Question: I have writen a script below that performs a line feed behavior (see attached image as reference output). But when I transmitted the text file via FTP, it results to a feedback error of "Delimiters of the file is incorrect. It is still carriage return & line feed. It should just be a line feed. "
Hoping for a response from anybody....
PBScript:
'''
Long ll_row
ll_row = dw_Outbound.InsertRow(0)
dw_Outbound.SetITem(ll_row,'message',as_message)
as_message = ""
'''

File Write Function Script :
'''
//Retrieve Transaction Set Header
ids_TSH = CREATE DataStore
ids_TSH.DataObject = 'd_inventory_advice_transetheader'
ids_TSH.SetTransObject( SQLCA )
ids_TSH.Retrieve()
IF ids_TSH.ROwCount() = 1 THEN
ls_Msg += Trim(ids_TSH.Object.headerid[1])
ls_Msg += "*" + Trim(ids_TSH.Object.setidcode[1])
ls_Msg += "*" + Trim(ids_TSH.Object.setctrlnum[1])
ls_Msg += "|"
//Set LineFeed
//ls_Msg += "~n"
of_ReturnOutboundMessage(ls_Msg)
of_getInventoryAdviceTranRowCount(ls_Msg)
END IF
//Retrieve Beginning Segment
ids_BIA = CREATE DataStore
ids_BIA.DataObject = 'd_inventory_advice_begsegment'
ids_BIA.SetTransObject(SQLCA)
ids_BIA.Retrieve()
IF ids_BIA.RowCount() = 1 THEN
ls_Msg += Trim(ids_BIA.Object.biaid[1])
ls_Msg += "*" + Trim(ids_BIA.Object.trnsetpcode[1])
ls_Msg += "*" + Trim(ids_BIA.Object.reptypecode[1])
ls_Msg += "*" + Trim(ids_BIA.Object.refid[1])
ls_Msg += "*" + is_BIADATE
ls_Msg += "|"
of_ReturnOutboundMessage(ls_Msg)
of_getInventoryAdviceTranRowCount(ls_Msg)
END IF
//Assigned DateTime Reference
ls_Msg += "DTM"
ls_Msg += "*" + "007"
ls_Msg += "*" + is_BIADATE
ls_Msg += "*" + is_Time
ls_Msg += "*" + "UT"
ls_Msg += "|"
of_ReturnOutboundMessage(ls_Msg)
of_getInventoryAdviceTranRowCount(ls_Msg)
//Assigned Reference Identification
ls_Msg += "REF"
ls_Msg += "*" + "EO"
ls_Msg += "*" + "SAPMBT01" //ISA06 SENDERID : SPI818TEST
ls_Msg += "|"
of_ReturnOutboundMessage(ls_Msg)
of_getInventoryAdviceTranRowCount(ls_Msg)
lds_Data = CREATE DataStore
lds_Data.DataObject = 'd_inventory_advice_subinv_phldef'
lds_Data.SetTransObject(SQLCA)
lds_Data.Retrieve()
lds_Name = CREATE DAtaStore
lds_Name.DataObject = 'd_inventory_advice_nameheader'
lds_Name.SetTransObject(SQLCA)
lds_Name.Retrieve()
IF lds_Name.RowCount() = 1 THEN
ls_Msg += Trim(lds_Name.Object.nameid[1])
ls_Msg += "*" + Trim(lds_Name.Object.entityidcode[1])
ls_Msg += "*" + Trim(lds_Name.Object.entityname[1])
ls_Msg += "*" + Trim(lds_Name.Object.idcodequal[1])
ls_Msg += "*" + Trim(lds_Data.Object.subinv[1])
ls_Msg += "|"
of_ReturnOutboundMessage(ls_Msg)
of_getInventoryAdviceTranRowCount(ls_Msg)
ls_Msg += Trim(lds_Name.Object.addressid[1])
ls_Msg += "*" + Trim(lds_Name.Object.addressinfo[1])
ls_Msg += "|"
of_ReturnOutboundMessage(ls_Msg)
of_getInventoryAdviceTranRowCount(ls_Msg)
ls_Msg += Trim(lds_Name.Object.glid[1])
ls_Msg += "*" + Trim(lds_Name.Object.cityname[1])
ls_Msg += "*" + 'ML' //STATE OR PROVINCE CODE
ls_Msg += "*" + Trim(lds_Name.Object.postalcode[1])
ls_Msg += "*" + Trim(lds_Name.Object.countrycode[1])
ls_Msg += "|"
of_ReturnOutboundMessage(ls_Msg)
of_getInventoryAdviceTranRowCount(ls_Msg)
END IF
//Administration Communication Contact
/*lds_Contact = CREATE DataStore
lds_Contact.DataObject = 'd_inventory_advice_contact'
lds_Contact.SetTransObject(SQLCA)
lds_Contact.Retrieve()
IF lds_Contact.RowCOunt() = 1 THEN
ls_Msg += Trim(lds_Contact.Object.accid[1])
ls_Msg += "*" + Trim(lds_Contact.Object.fnccode[1])
ls_Msg += "*" + Trim(lds_Contact.Object.name[1])
ls_Msg += "*" + Trim(lds_Contact.Object.numqual[1])
ls_Msg += "*" + Trim(lds_Contact.Object.telnum[1])
ls_Msg += "|"
of_ReturnOutboundMessage(ls_Msg)
of_getInventoryAdviceTranRowCount(ls_Msg)
END IF*/
//Initialize DataStore To Handle Line Item RowCount
ids_ITem = CREATE DAtaStore
ids_ITem.DataObject = 'd_edi_outbound_message_external'
ids_ITem.SetTransObject( SQLCA )
IF lds_Data.RowCOunt() > 0 THEN
FOR ll_Data = 1 To lds_Data.RowCOunt()
ls_item = lds_Data.getitemString(ll_Data, 'itemcode')
ls_qtyonhand = String(lds_Data.getItemNumber(ll_Data,'sohqty'))
ls_qtyavailable = String(lds_Data.getItemNumber(ll_Data,'availableqty'))
ls_subinv = lds_Data.getItemString(ll_Data,'subinv')
ls_Msg = "LIN**MG*" + ls_item + "|"
of_ReturnOutboundMessage(ls_Msg)
of_getItemCodeRowCount(ls_Msg)
of_getInventoryAdviceTranRowCount(ls_Msg)
ls_Msg = "QTY*17*" + ls_qtyonhand + "|"
of_ReturnOutboundMessage(ls_Msg)
of_getInventoryAdviceTranRowCount(ls_Msg)
ls_Msg = "QTY*33*" + ls_qtyavailable + "|"
of_ReturnOutboundMessage(ls_Msg)
of_getInventoryAdviceTranRowCount(ls_Msg)
ls_Msg = "UIT*EA|"
of_ReturnOutboundMessage(ls_Msg)
of_getInventoryAdviceTranRowCount(ls_Msg)
NEXT
END IF
ll_Filter = ids_ITem.RowCount()
//Transaction Total
ls_Msg += "CTT*" + String(ll_Filter) + "|"
of_ReturnOutboundMessage(ls_Msg)
of_getInventoryAdviceTranRowCount(ls_Msg)
//Retrieve Set Trailer
ids_TST = CREATE DataStore
ids_TST.DataObject = 'd_inventory_advice_transettrailer'
ids_TST.SetTRansObject(SQLCA)
ids_TST.Retrieve()
IF ids_TST.RowCount() = 1 THEN
of_getInventoryAdviceTranRowCount(ls_Msg)
//Get the DataStore RowCount For Trasaction Set Trailer
is_SetTrailer = String(ids_InvTranTrailer.RowCount())
ls_Msg += Trim(ids_TST.Object.trailerid[1])+ "*" + is_SetTrailer + "*"
ls_Msg += Trim(ids_TSH.Object.setctrlnum[1]) + "|"
END IF
of_ReturnOutboundMessage(ls_Msg)
//Note: Function below should not be remove.
//of_getInventoryAdviceGroupTrailer()
//of_getInventoryAdviceControlTrailer()
GETDATETIME:
ls_ServerDate = gnv_app.of_getServerDateTime()
IF is_ServerDateNull = ls_ServerDate THEN GOTO GETDATETIME
is_ServerDateNull = ls_ServerDate
FilePath = String(dw_path.Object.outboundfilepath[1])
FileName = 'EDI_846_' + ls_ServerDate + '.TXT'
FileDir = FilePath + '/' + FileName
dw_Outbound.SaveAs(FileDir, TEXT!, FALSE)
dw_Outbound.Reset()
'''
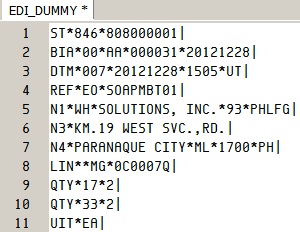
Answer: The problem you've run into is the difference between the concept of <URL>
Good luck,
Terry.